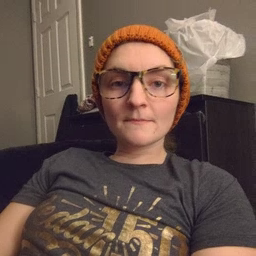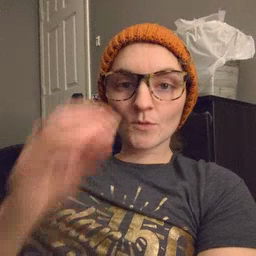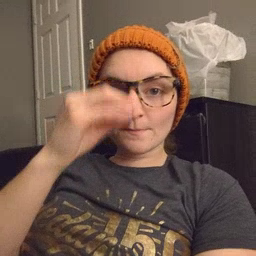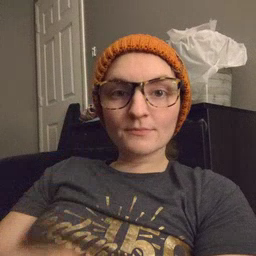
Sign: owl